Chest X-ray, PA view. Patient: 35 years old, sex F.
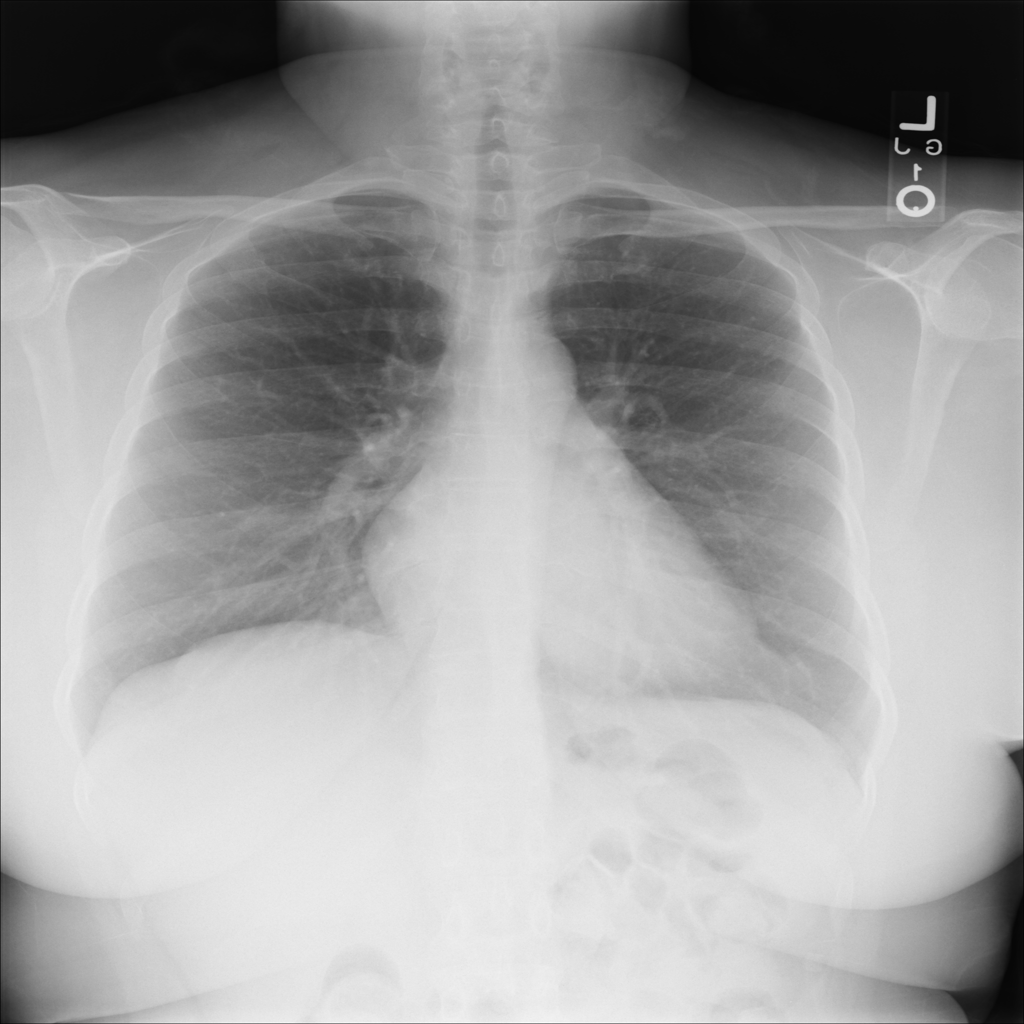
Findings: Infiltration